Interaction volume radius: 5 \u00c5
Interaction volume height: 20 \u00c5
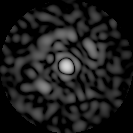
Disorder parameter: 0.8066